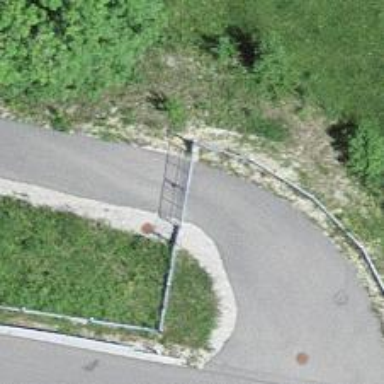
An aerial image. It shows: Gate.